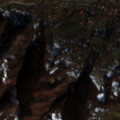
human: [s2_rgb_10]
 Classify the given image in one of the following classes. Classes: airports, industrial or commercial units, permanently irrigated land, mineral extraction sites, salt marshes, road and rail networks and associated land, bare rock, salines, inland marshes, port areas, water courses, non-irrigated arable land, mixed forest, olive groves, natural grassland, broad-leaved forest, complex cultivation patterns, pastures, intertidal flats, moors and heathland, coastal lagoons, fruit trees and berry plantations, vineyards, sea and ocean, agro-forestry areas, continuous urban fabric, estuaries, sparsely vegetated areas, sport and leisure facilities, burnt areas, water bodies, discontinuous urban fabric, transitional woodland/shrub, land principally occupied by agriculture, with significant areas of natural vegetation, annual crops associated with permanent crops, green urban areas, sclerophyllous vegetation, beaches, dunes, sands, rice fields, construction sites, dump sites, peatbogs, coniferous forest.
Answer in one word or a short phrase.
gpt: discontinuous urban fabric, land principally occupied by agriculture, with significant areas of natural vegetation, broad-leaved forest, transitional woodland/shrub